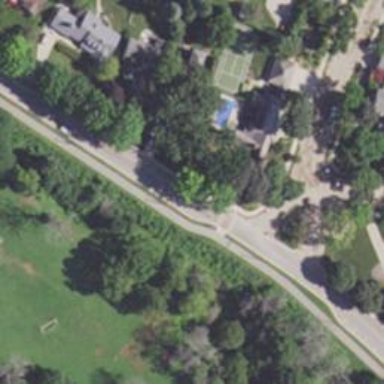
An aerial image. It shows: Asphalt footway with uncontrolled crossing. The path includes crossing area.